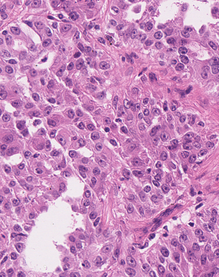
Tumor epithelial tissue: yes
Tumor-associated stroma tissue: yes
Normal tissue: no